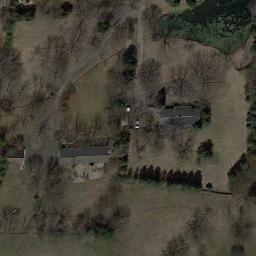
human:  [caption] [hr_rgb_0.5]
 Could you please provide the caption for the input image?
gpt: There are two buildings in the spare residential .

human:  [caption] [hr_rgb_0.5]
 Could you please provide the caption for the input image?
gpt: There are several houses of various sizes and many withered trees in a sparse residential area surrounded by open spaces .

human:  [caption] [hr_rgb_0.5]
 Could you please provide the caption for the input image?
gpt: The sparse residential is on the bare land next to some trees .

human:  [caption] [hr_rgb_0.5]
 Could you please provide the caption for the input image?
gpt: There are blocks of residential areas between the jungles .

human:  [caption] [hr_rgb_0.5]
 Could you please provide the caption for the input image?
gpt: A sparse residential area with some brown trees and three buildings .